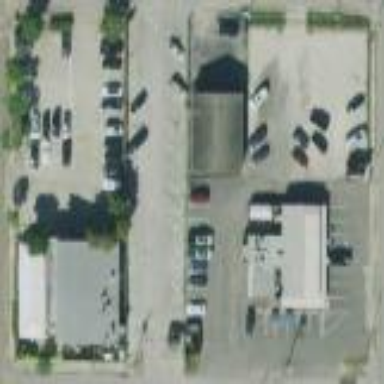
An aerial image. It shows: Retail area.